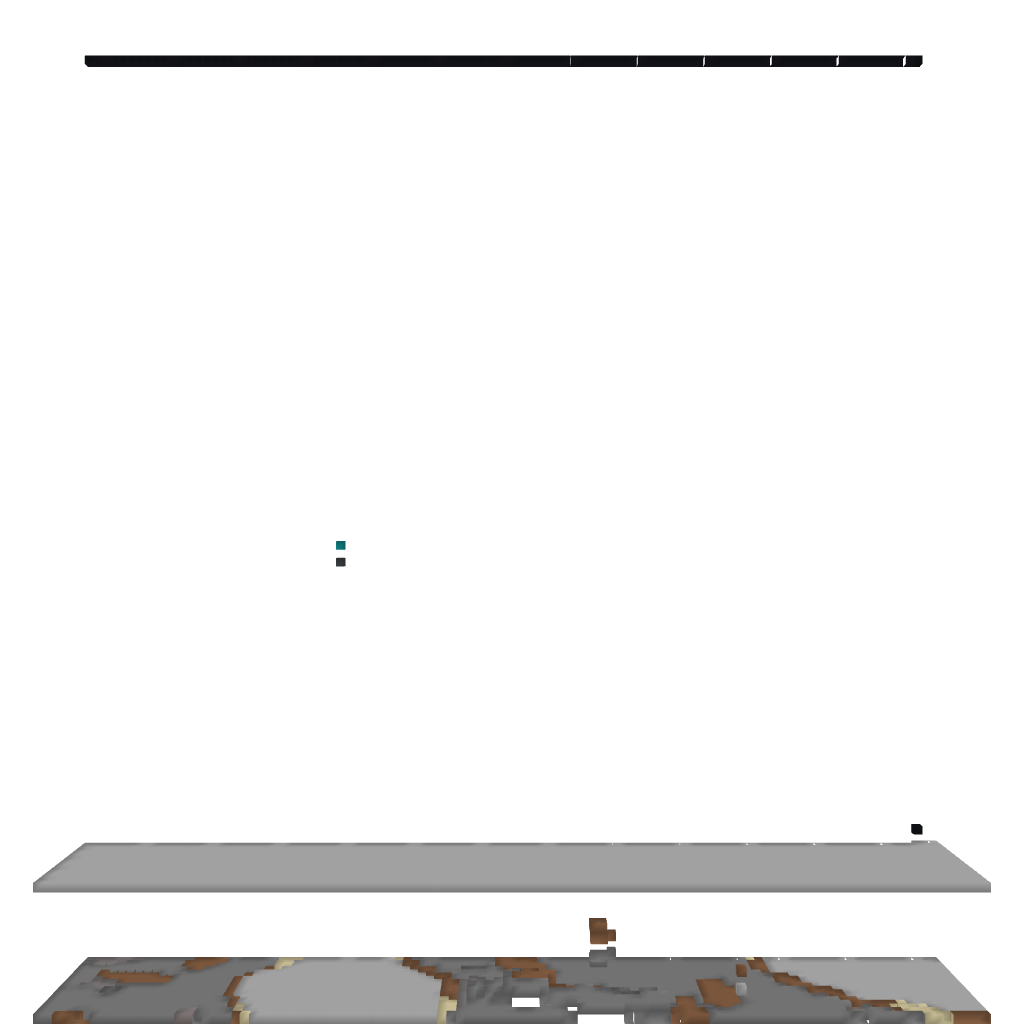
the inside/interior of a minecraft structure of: Blue Dragon